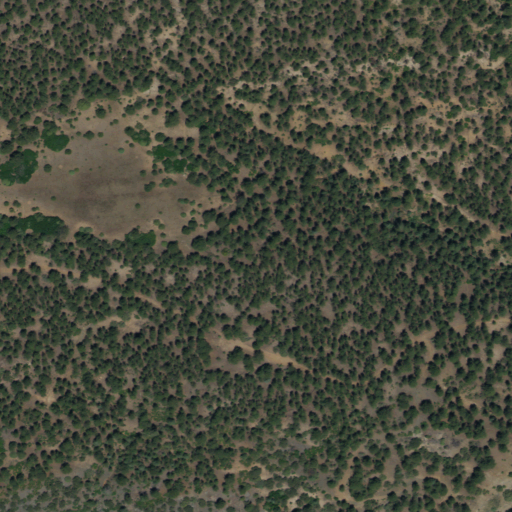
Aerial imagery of mountain in New Mexico named Los Soldados containing evergreen forest and shrub